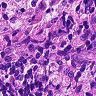
Metastatic tissue present: no